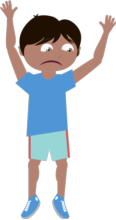
sad boy with both hands up